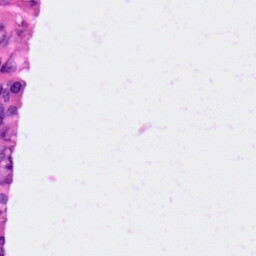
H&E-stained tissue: Pancreatic